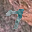
Label: 7